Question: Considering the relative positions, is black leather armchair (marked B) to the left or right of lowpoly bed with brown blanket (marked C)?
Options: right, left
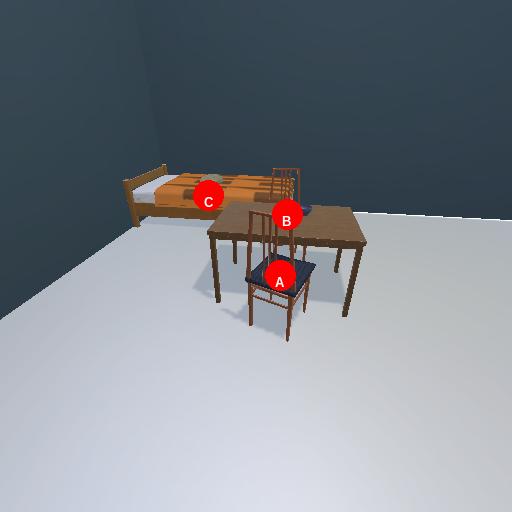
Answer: right